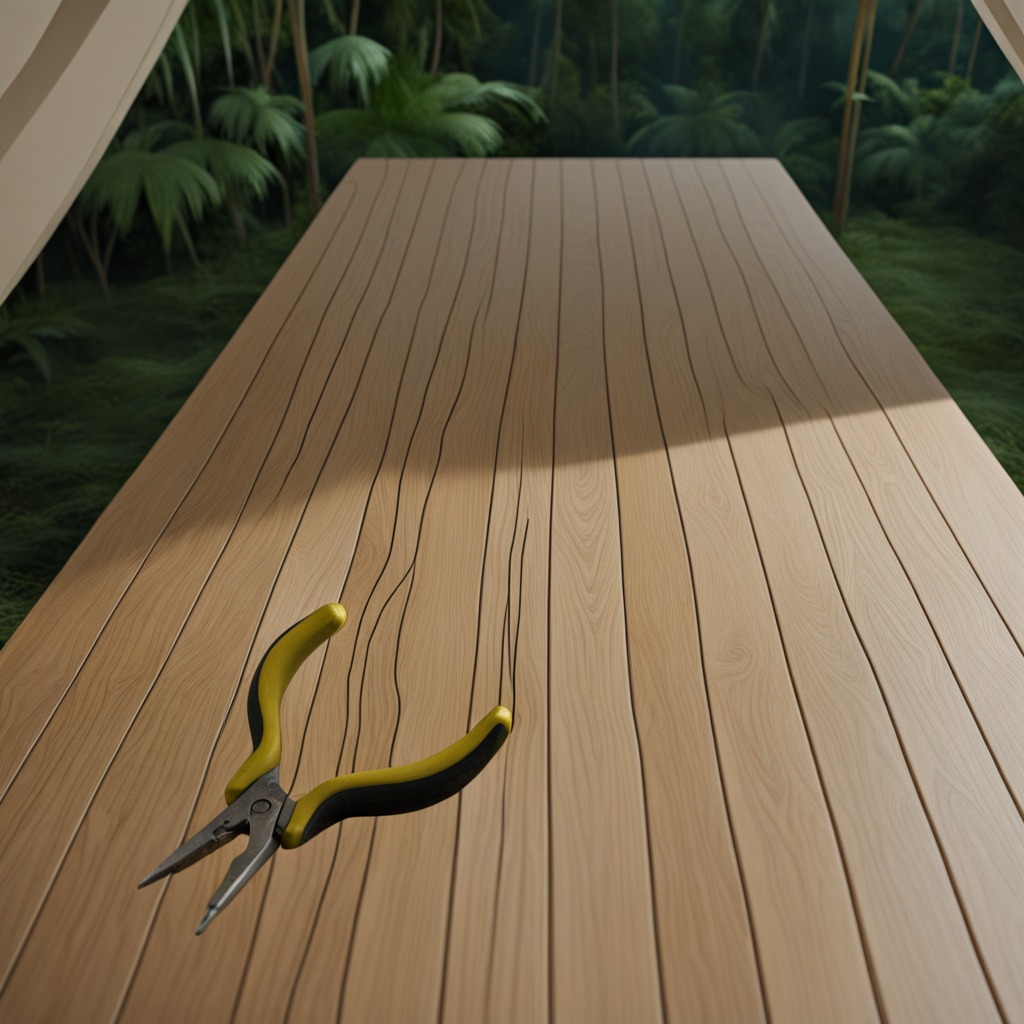
A plier is lying on a wooden table inside a jungle field workshop tent.